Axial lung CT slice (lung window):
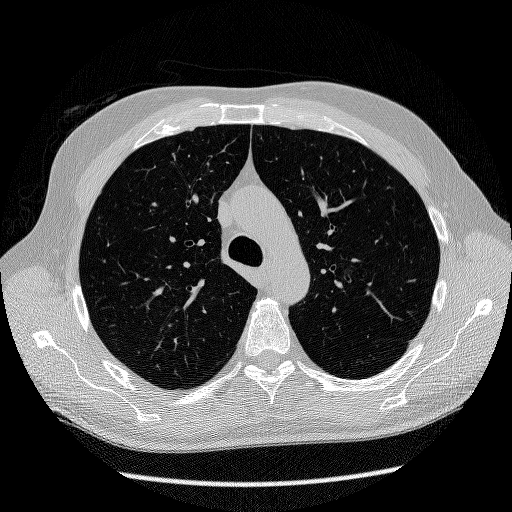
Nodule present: no